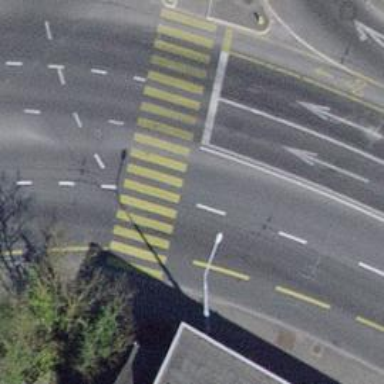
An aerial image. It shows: Crossing with traffic signals.